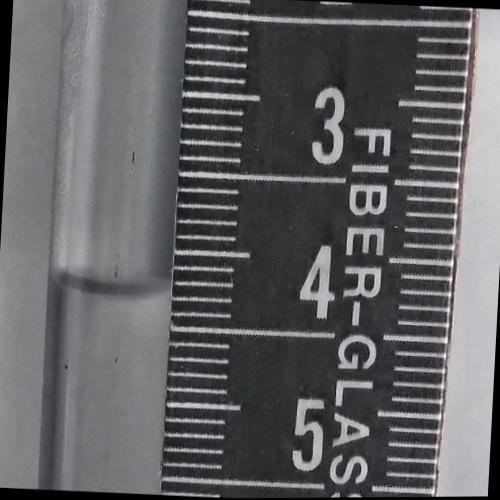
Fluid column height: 4.3 cm